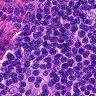
Metastatic tissue present: no